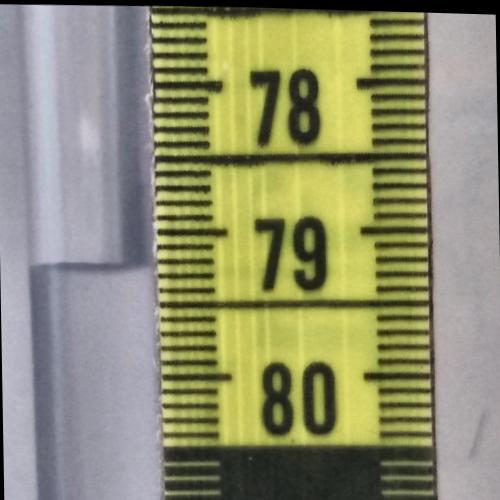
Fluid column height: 79.2 cm